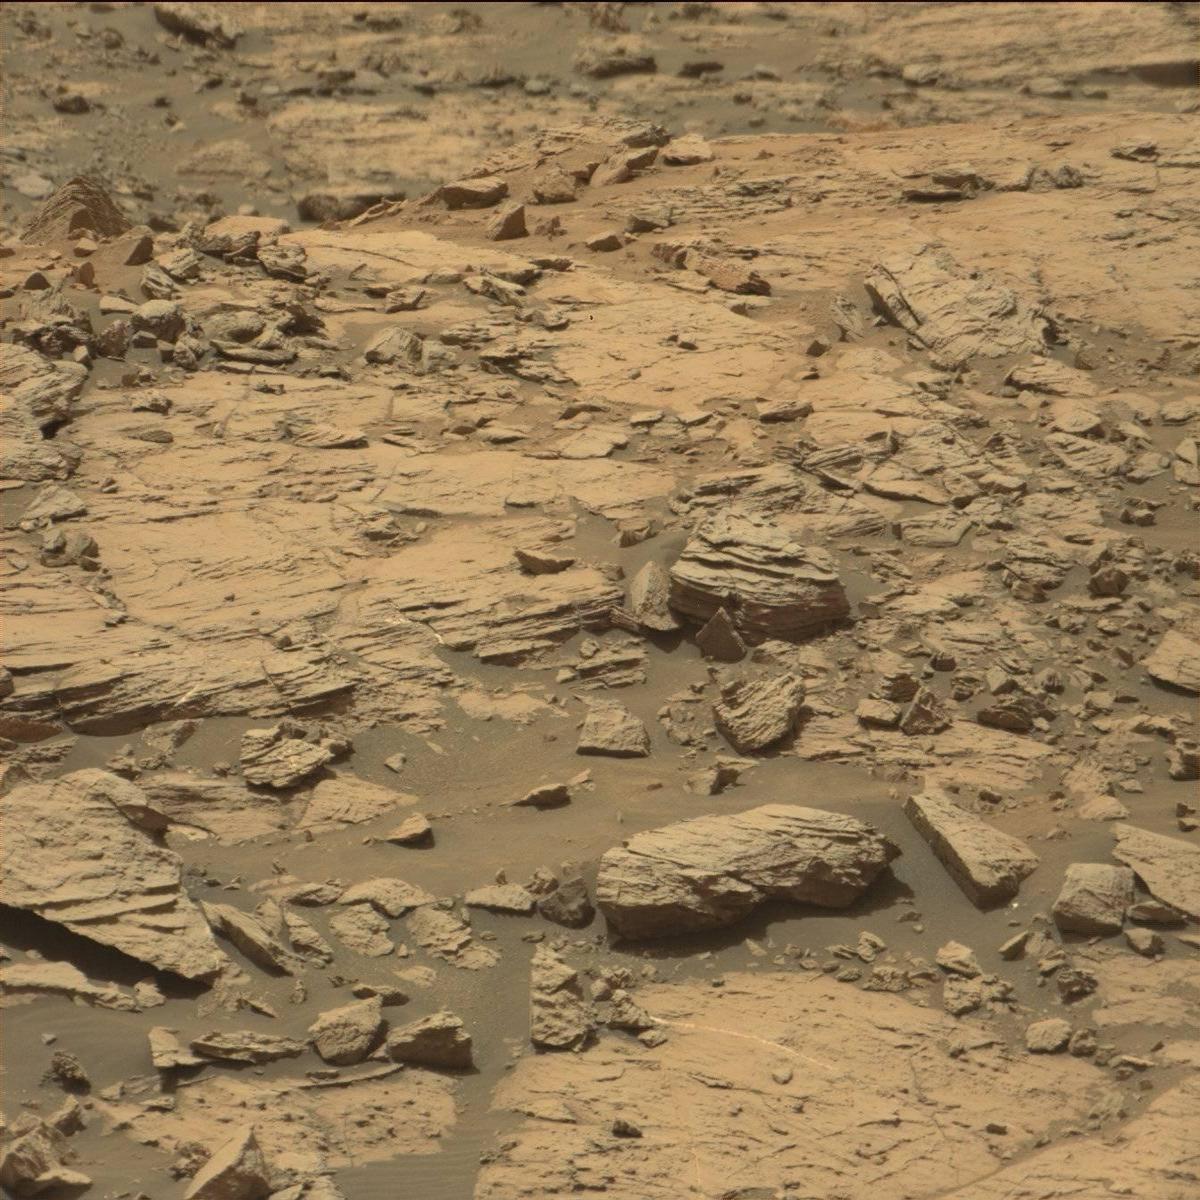
Terrain classes present: Bedrock, Rock, Sand / Soil